Aerial crown-view tile of a tropical tree (Barro Colorado Island, Panama), acquired 20240716:
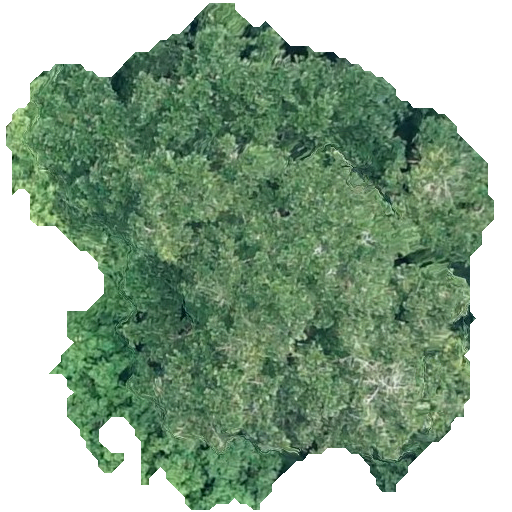
Species: Ficus obtusifolia
GBIF accepted scientific name: Ficus obtusifolia
Crown area: 264.163 m²